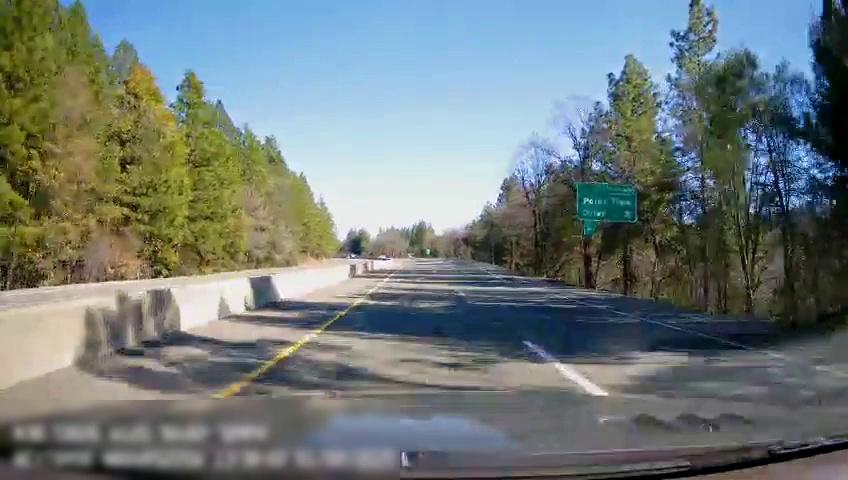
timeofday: Day
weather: Sunny
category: Drivable Space
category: Drivable Space
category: Lanes | Current Lane
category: Lanes | Current Lane
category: Lanes | Alternate Lane
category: Traffic | Signs